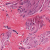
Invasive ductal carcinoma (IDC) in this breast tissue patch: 0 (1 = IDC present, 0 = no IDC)